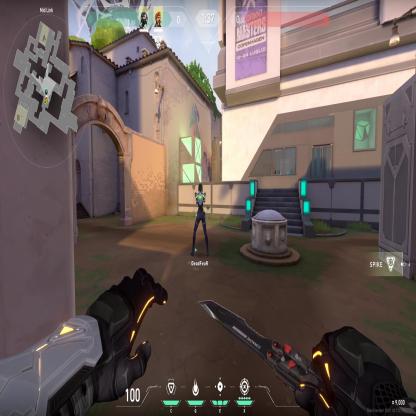
Label: teammate